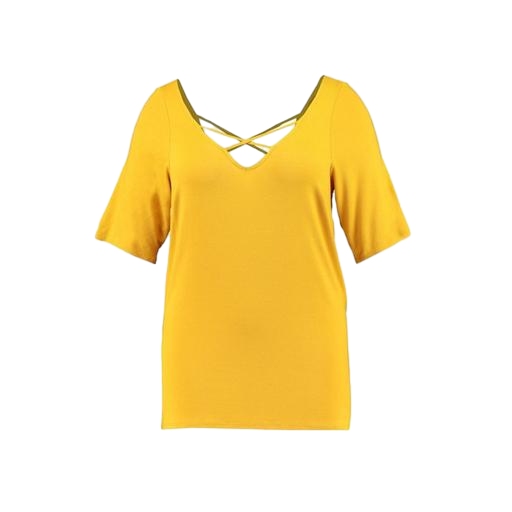
yellow plus size milano dolman-sleeve top only macy, short-sleeve top only macy, yellow jersey tee, white background